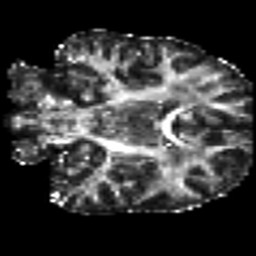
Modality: FA
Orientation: coronal
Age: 37
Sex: male
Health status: healthy
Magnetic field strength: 3 T
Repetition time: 8.4 s
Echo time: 0.0926 s